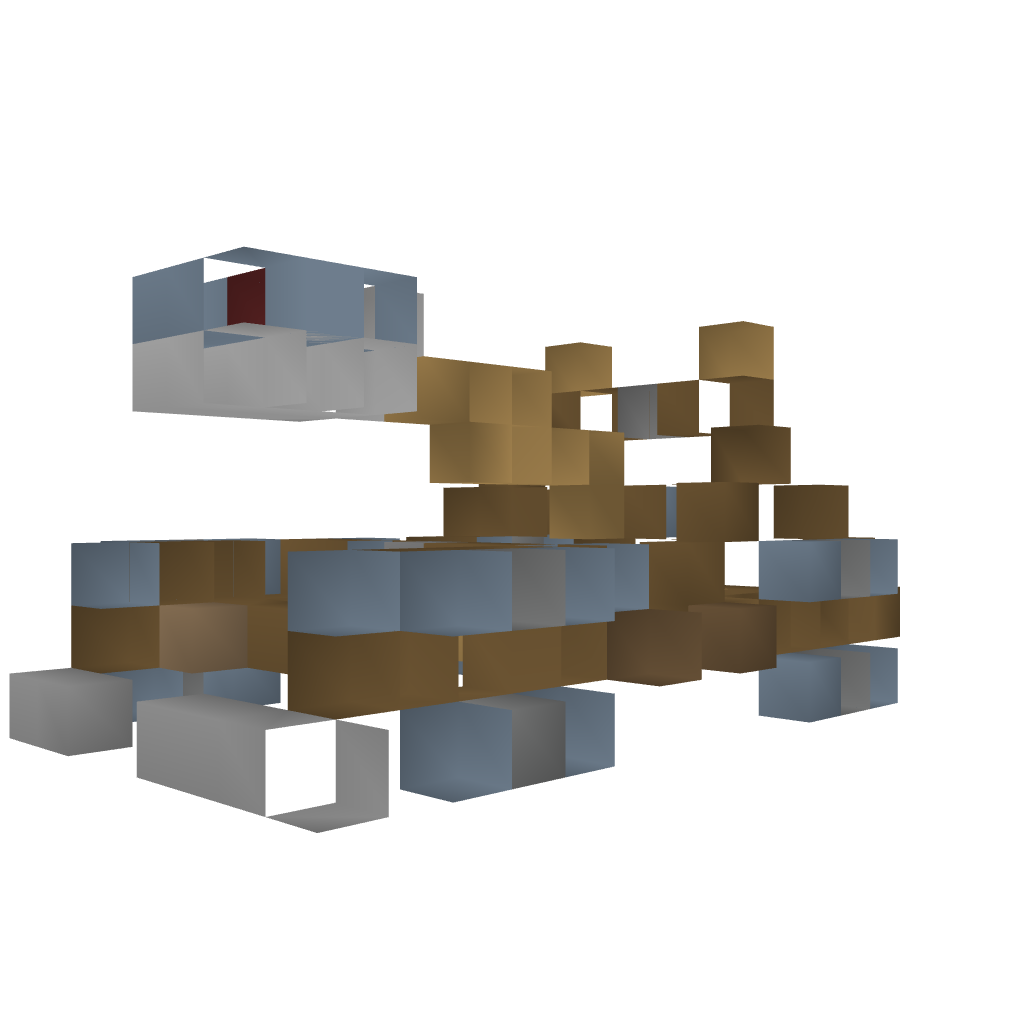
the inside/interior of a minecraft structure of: catapult